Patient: sex F, age 46
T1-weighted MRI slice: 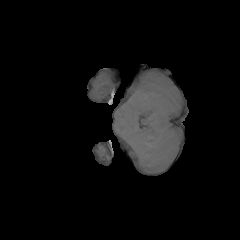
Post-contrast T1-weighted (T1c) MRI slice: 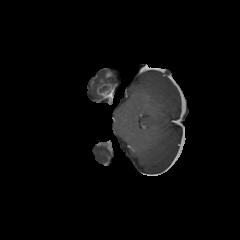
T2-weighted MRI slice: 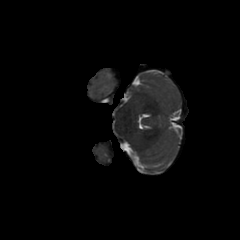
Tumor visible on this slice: yes
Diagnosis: Glioblastoma, IDH-wildtype
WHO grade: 4